Question: About a week ago I began trying to connect to an internal WCF web service. I received the error
> Custom tool error: Failed to generate code for the service reference 'DynamicsCom'. Please check other error and warning messages for details.
Unforunately the only other errors pointed towards the same basic problem: my solution was unable to bring down the namespace used by the WCF web service. In fact, the 'Reference.cs' class is completely blank save for the auto-generated comment.

'''
//------------------------------------------------------------------------------
// <auto-generated>
// This code was generated by a tool.
// Runtime Version:4.0.30319.18063
//
// Changes to this file may cause incorrect behavior and will be lost if
// the code is regenerated.
// </auto-generated>
//------------------------------------------------------------------------------
'''
Everything I've read on the internet suggests I got to 'Configure Service Reference' and uncheck 'Resuse types in referenced assemblies'. And while this does work, in bringing down the namespace used in the WCF web service, it unfortunatley creates a number of other conflicts.
Both my project and the web service namespace use the <URL>.
My question is: is there a way to specifically debug the causes behind the namespace not being brought down from the web service? The common solution just seems like a blanket approach that doesn't always diagnose the real problem.
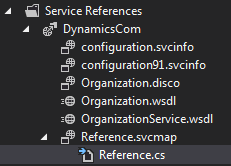
Answer: I had the same issue, and resolved it as follows
> 1 . Remove DynamicsCom from your service refernces2 . Clean the solution3 . Re add service reference and give the same name "DynamicsCom"4 . Right Click on DynamicsCom and go to Configure Service References5 . Re Build the solution, it should work fine now
thanks